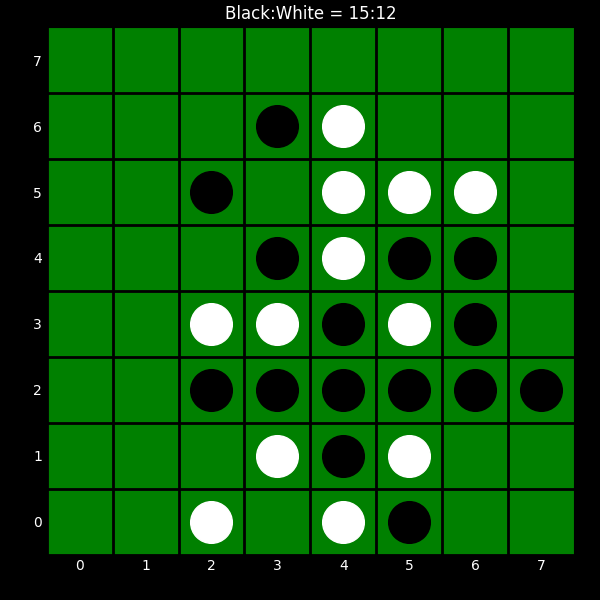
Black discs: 15
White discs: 12